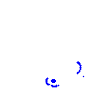
Particle: pion